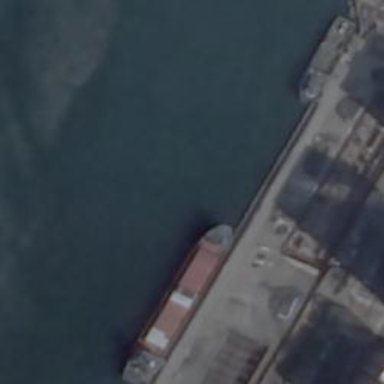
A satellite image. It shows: Man-made pier.